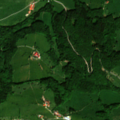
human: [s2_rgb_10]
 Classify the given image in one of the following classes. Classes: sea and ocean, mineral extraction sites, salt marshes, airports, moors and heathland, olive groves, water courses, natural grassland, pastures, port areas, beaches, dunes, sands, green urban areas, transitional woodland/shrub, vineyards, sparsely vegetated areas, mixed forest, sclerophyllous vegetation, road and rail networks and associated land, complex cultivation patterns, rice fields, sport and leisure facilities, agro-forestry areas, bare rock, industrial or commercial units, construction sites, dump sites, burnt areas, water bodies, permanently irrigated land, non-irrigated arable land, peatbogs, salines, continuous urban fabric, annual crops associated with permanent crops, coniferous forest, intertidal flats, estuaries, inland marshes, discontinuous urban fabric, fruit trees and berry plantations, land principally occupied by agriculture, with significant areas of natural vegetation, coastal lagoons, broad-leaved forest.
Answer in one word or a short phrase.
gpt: pastures, complex cultivation patterns, broad-leaved forest